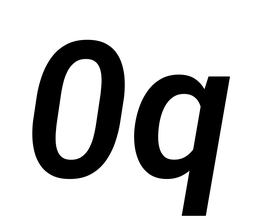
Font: Roboto-Italic_SemiBold_Italic